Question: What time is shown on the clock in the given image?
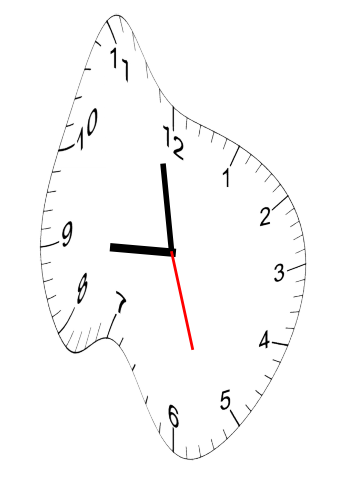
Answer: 08:58:27